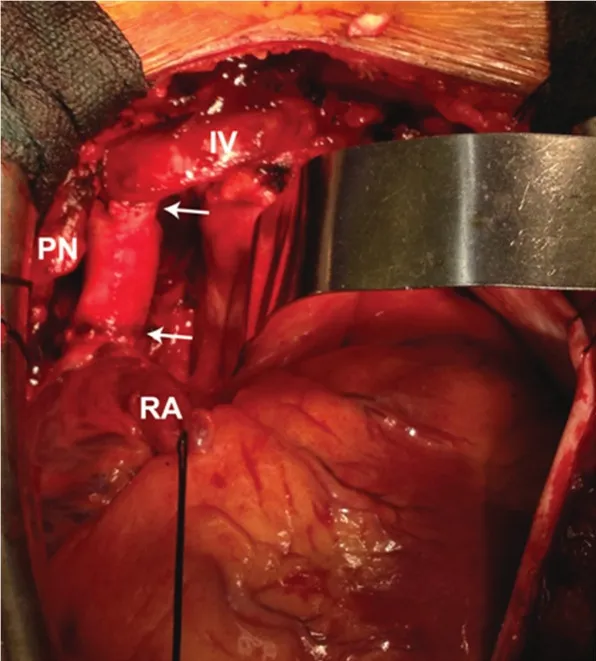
Intraoperative photograph of allograft conduit in the anatomic SVC position (arrows on proximal and distal anastomoses, RA = right atrial appendage, IV = left innominate vein, PN = phrenic nerve and pedicle).
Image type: medical_photograph (other_medical_photograph)